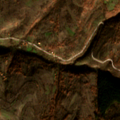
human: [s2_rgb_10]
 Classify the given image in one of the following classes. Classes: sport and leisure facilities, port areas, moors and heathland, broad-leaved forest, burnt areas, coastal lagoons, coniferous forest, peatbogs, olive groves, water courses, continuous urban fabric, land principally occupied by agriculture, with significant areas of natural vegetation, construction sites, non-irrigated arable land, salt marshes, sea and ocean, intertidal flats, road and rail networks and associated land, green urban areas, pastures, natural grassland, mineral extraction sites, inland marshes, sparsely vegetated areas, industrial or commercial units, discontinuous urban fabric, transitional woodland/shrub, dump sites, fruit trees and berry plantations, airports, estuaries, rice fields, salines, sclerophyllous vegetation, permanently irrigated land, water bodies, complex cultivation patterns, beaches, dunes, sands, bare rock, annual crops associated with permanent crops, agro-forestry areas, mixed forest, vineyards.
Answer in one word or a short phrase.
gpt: pastures, land principally occupied by agriculture, with significant areas of natural vegetation, mixed forest